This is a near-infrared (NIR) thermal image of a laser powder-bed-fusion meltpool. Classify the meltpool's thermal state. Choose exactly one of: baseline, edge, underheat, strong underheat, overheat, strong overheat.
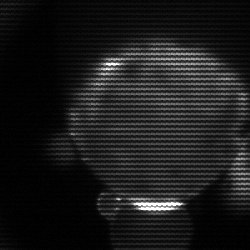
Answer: edge